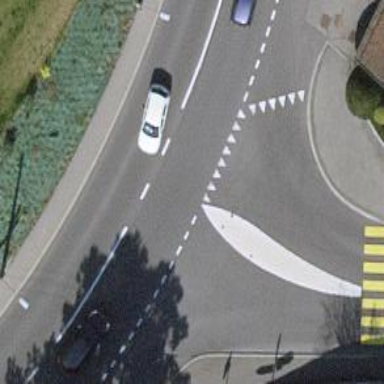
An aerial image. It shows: Road with "give way" sign.